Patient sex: F
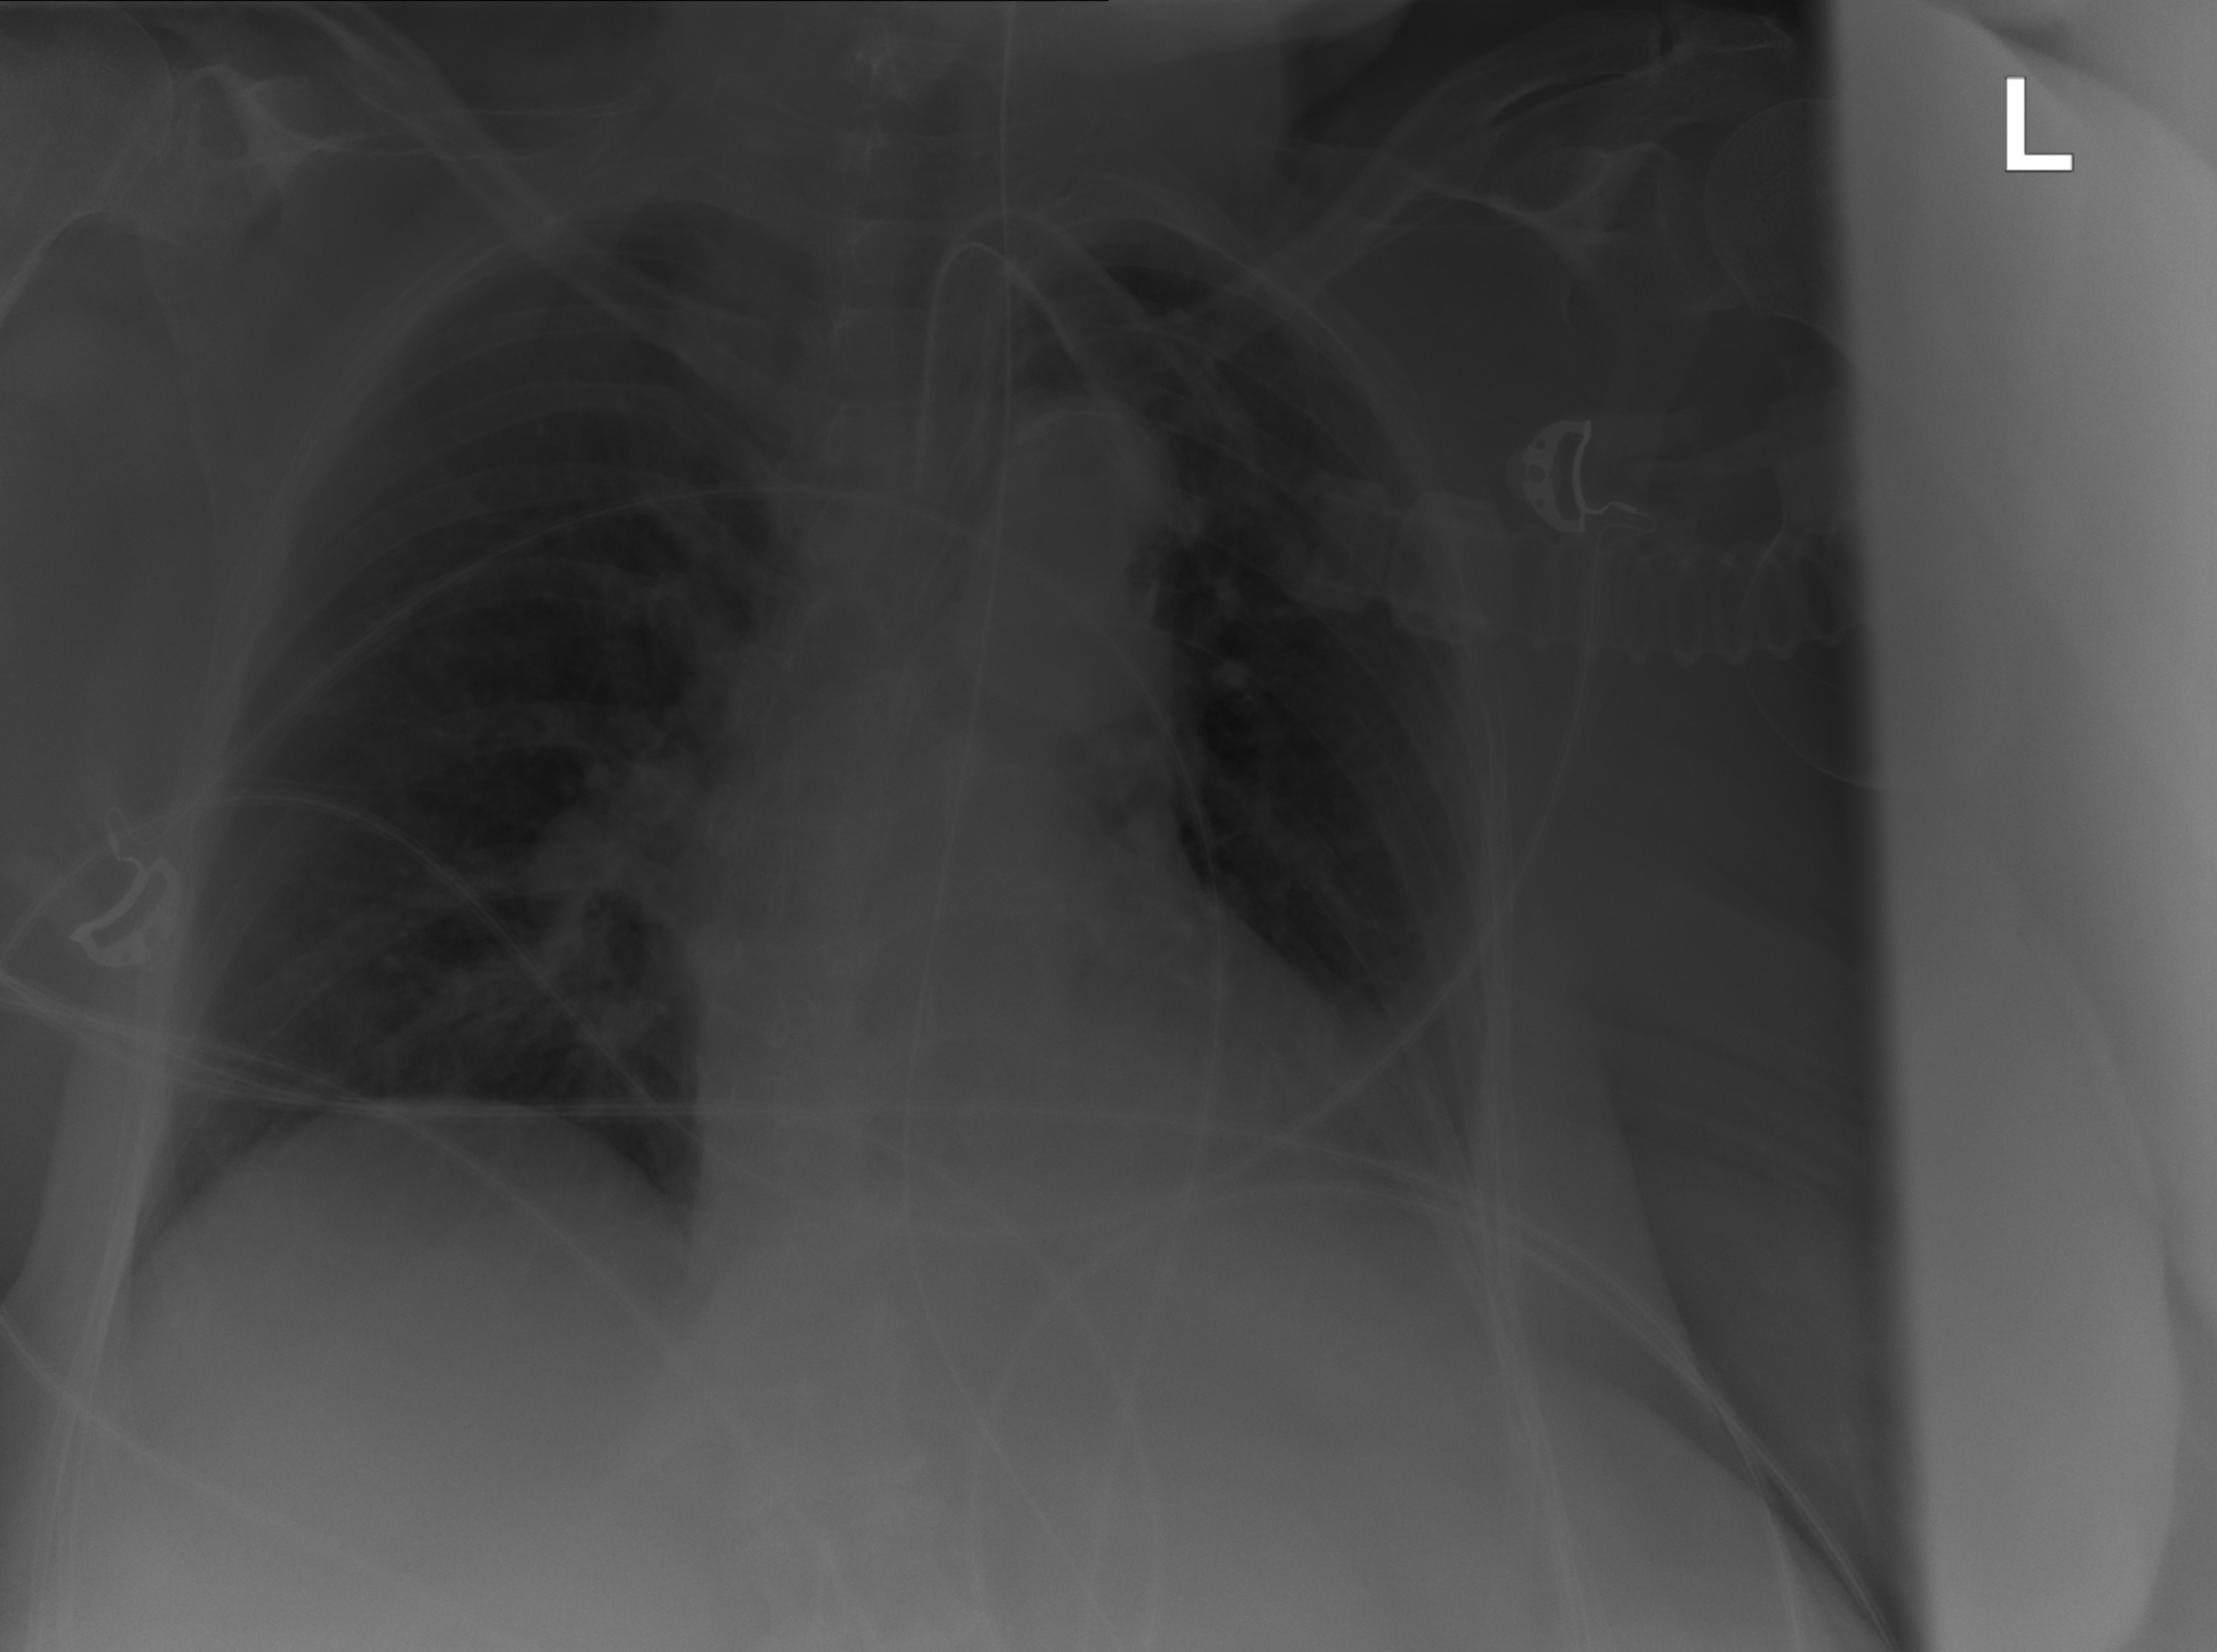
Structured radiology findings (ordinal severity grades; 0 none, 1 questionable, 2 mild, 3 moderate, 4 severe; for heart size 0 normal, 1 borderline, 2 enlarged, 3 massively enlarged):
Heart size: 1
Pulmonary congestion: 0
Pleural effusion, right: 0
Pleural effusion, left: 2
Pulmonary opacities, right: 0
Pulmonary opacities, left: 0
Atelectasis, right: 0
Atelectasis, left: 2